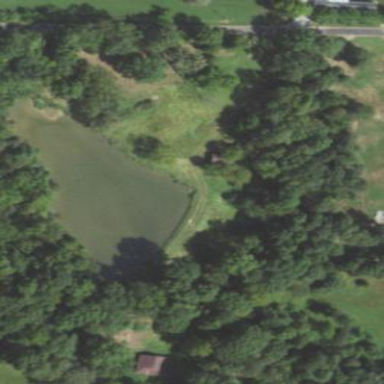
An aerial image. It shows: Serene pond surrounded by nature.